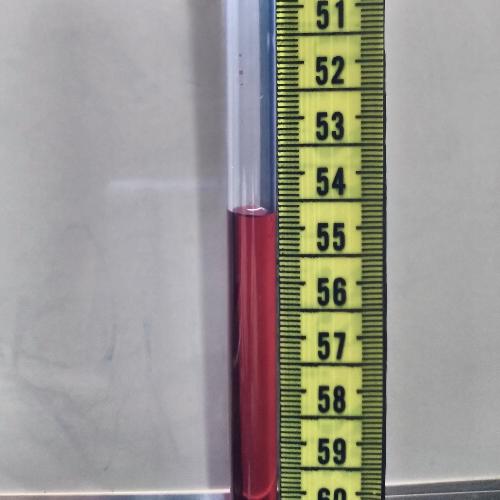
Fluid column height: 54.7 cm